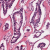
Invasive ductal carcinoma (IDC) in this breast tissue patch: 1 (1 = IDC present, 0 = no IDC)